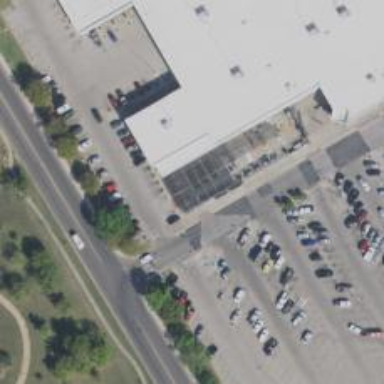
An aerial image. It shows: Parking space is available.